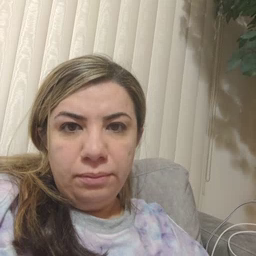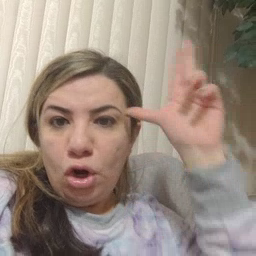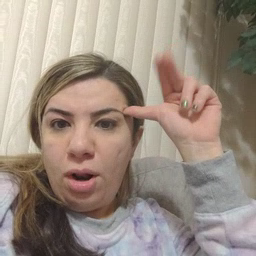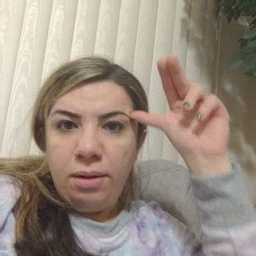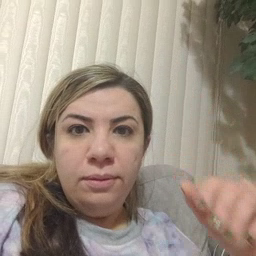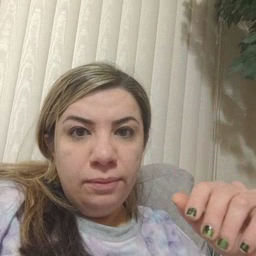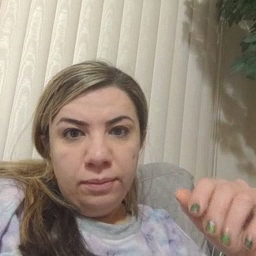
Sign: horse